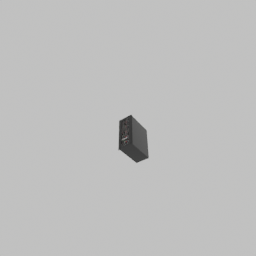
Label: appliances